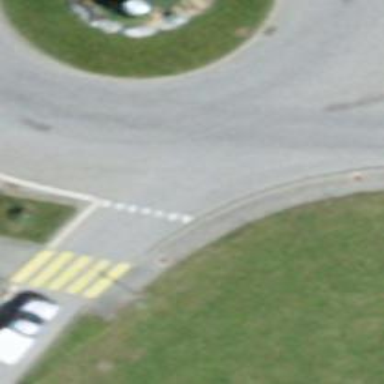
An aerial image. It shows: Road with "give way" sign.